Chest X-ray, PA view. Patient: 46 years old, sex F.
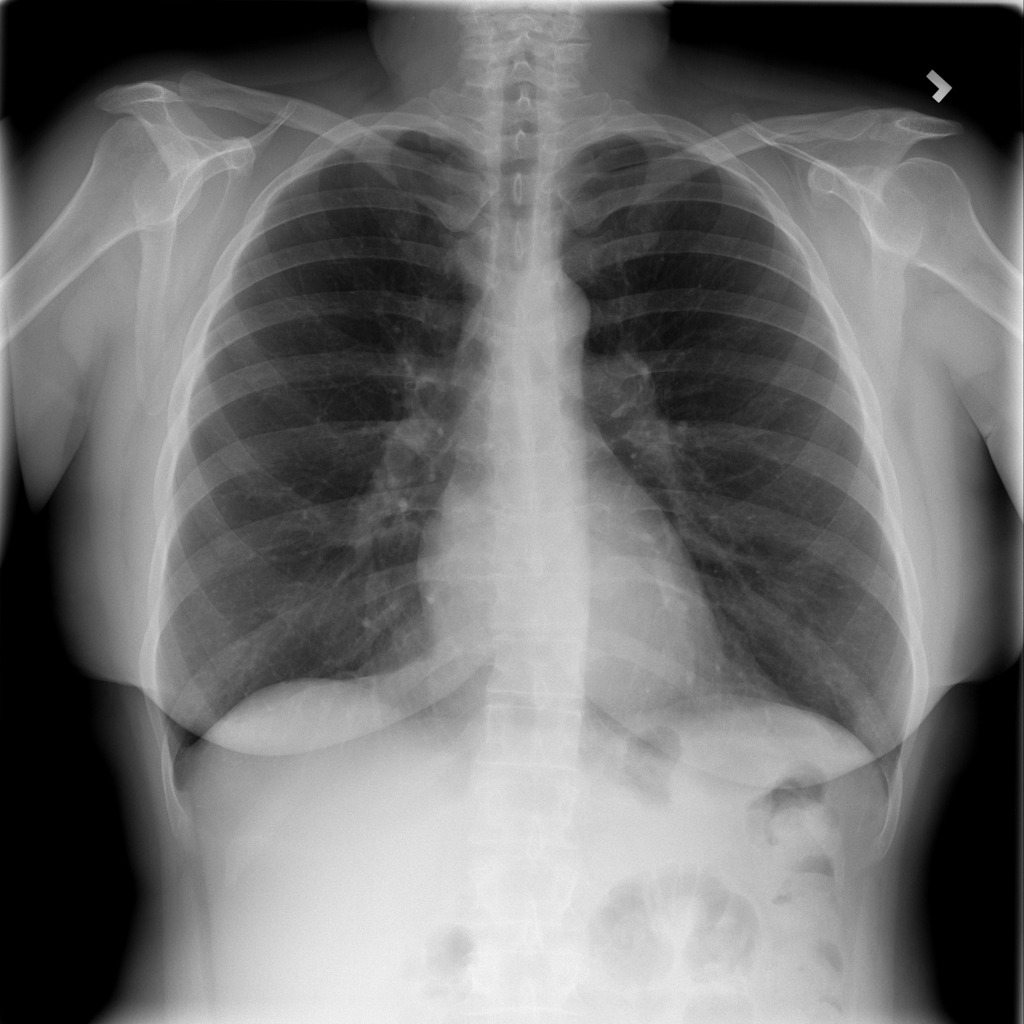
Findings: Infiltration